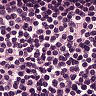
Metastatic tissue present: no